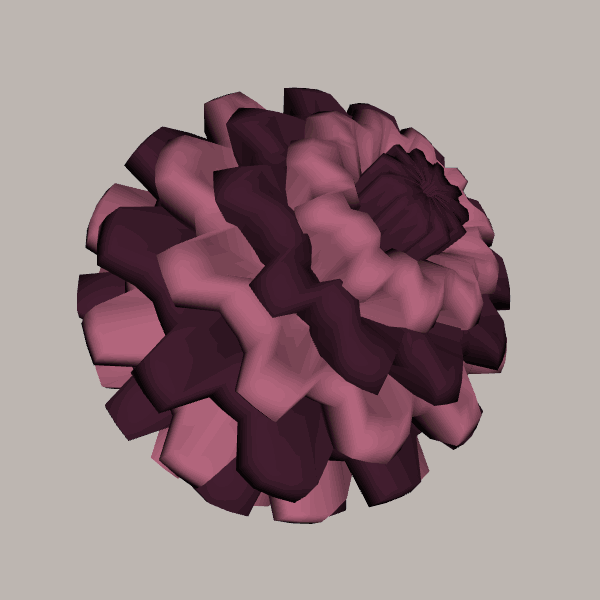
Background: light